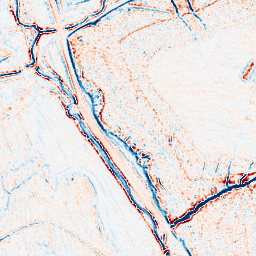
Category: multiscale
Decomposition family: dog_multiscale
Decomposition parameters: sigma_ratio: 1.4
n_scales: 3
base_sigma: 0.5
Upsampling method: cubic_mitchell
Upsampling parameters: scale: 8
Upsampling scale: 8